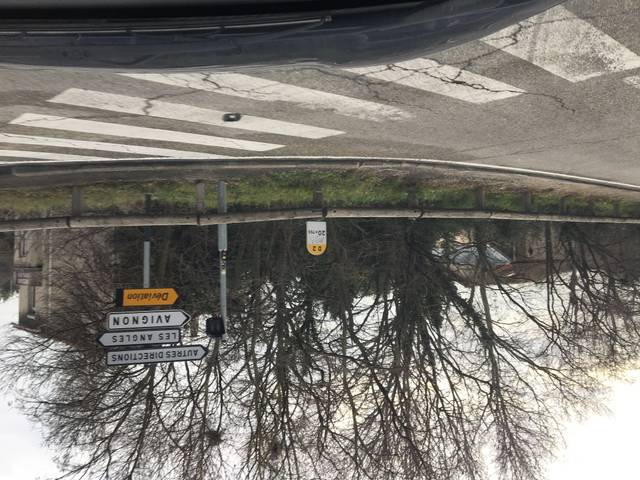
Region: France
Coordinates: 43.955, 4.792